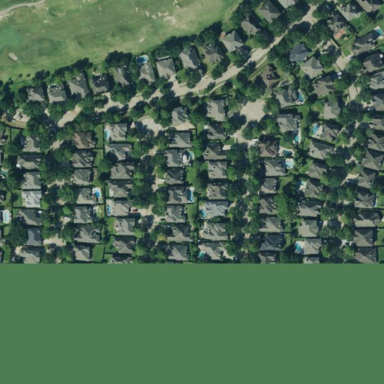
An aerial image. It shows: Single-family residential area.